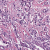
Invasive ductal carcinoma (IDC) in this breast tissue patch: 1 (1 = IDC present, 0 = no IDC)